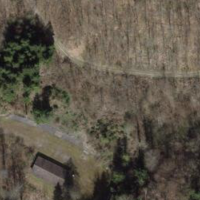
EUNIS habitat code: 25
Species observed at this site:
Plantago major